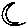
Label: moon